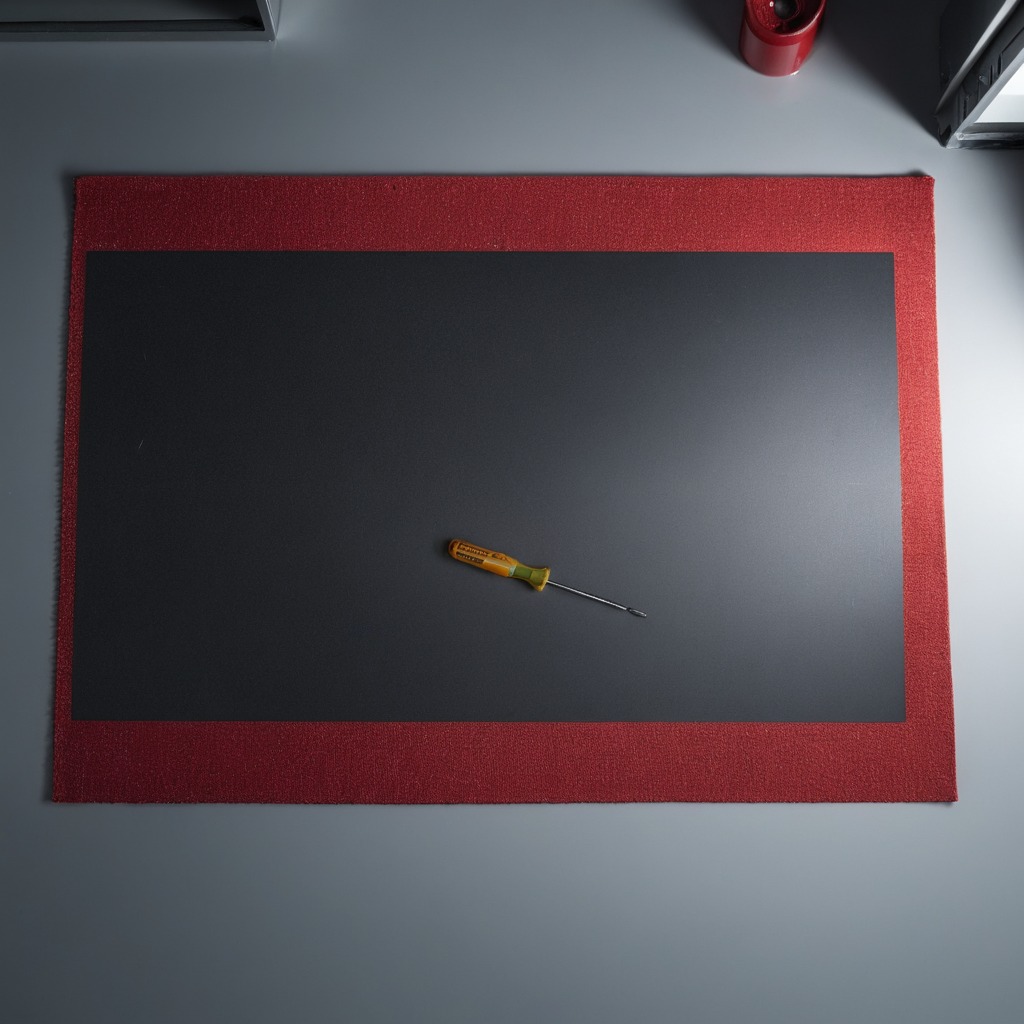
A screwdriver lies on a clean granite tabletop covered with a red rubber mat inside a workshop under bright overhead lighting crisp shadows high clarity worn but beneath the mat